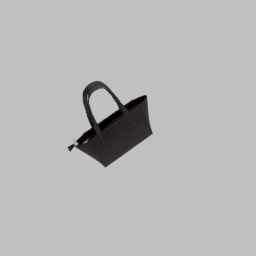
Label: tools